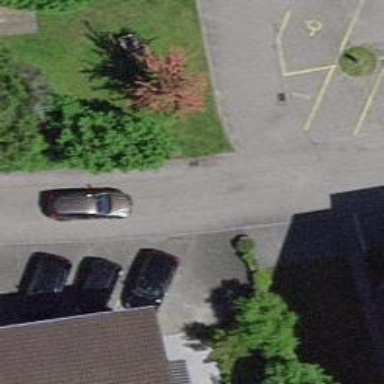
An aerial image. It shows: Residential road with asphalt surface.